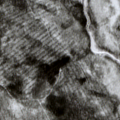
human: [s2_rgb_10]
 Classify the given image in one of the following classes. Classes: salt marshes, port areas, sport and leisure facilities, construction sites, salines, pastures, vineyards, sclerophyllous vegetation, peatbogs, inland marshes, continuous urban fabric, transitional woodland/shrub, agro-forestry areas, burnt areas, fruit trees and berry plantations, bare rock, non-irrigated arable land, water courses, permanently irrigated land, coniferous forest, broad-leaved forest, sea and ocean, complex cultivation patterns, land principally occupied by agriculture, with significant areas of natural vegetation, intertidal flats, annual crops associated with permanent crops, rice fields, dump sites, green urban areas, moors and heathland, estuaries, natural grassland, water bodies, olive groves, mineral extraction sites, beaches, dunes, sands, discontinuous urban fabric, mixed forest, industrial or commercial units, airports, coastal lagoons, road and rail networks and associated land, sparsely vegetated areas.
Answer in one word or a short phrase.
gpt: coniferous forest, mixed forest, transitional woodland/shrub